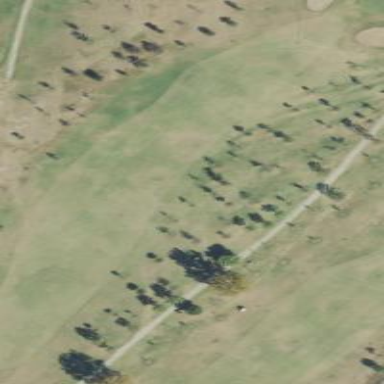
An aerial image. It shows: Golf fairway surrounded by grass.